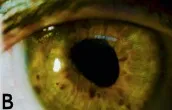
After cataract and synechiotomy surgery.
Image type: ophthalmic_imaging (slit_lamp_photograph)